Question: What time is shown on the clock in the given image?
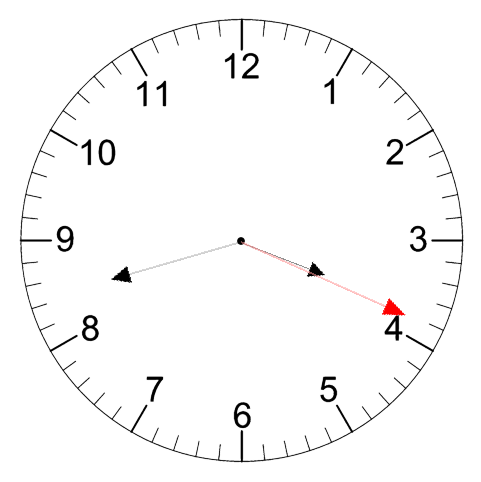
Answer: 03:42:19